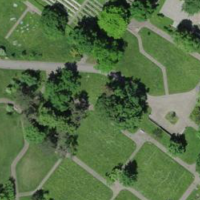
EUNIS habitat code: 53
Species observed at this site:
Certhia brachydactyla
Corvus corone
Cyanistes caeruleus
Equisetum telmateia
Parus major
Turdus pilaris
Pica pica
Fringilla coelebs
Buteo buteo
Picus viridis
Turdus merula